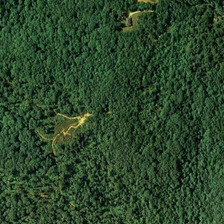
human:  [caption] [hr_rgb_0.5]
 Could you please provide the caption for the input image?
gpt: many green trees are in forest .

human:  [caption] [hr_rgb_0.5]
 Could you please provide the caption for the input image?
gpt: many green trees are in forest .

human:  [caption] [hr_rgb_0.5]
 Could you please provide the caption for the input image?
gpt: many green trees are in forest .

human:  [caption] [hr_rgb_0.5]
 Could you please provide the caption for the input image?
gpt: many green trees are in forest .

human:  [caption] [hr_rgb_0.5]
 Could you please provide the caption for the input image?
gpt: many green trees are in forest .